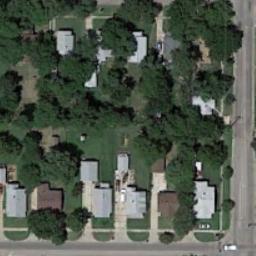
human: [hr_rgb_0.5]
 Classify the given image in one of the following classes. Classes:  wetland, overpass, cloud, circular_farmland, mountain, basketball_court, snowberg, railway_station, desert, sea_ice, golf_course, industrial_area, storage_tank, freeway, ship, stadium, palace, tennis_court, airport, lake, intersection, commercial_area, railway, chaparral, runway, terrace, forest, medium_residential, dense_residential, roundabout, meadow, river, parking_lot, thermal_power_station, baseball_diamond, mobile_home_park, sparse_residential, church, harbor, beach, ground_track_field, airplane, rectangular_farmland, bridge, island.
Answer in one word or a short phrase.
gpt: medium_residential